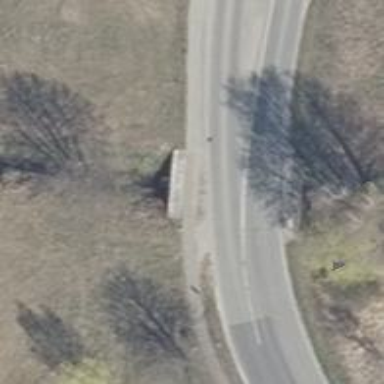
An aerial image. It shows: Sidewalk bridge over footway road.